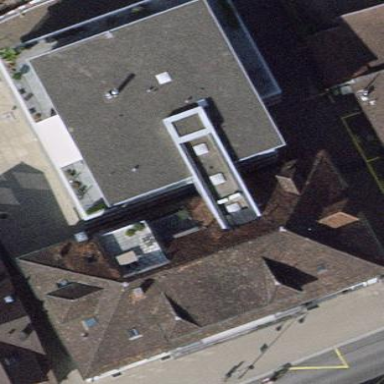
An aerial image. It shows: Hipped roof apartment building.